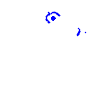
Particle: proton